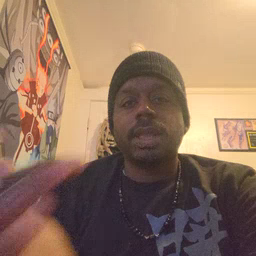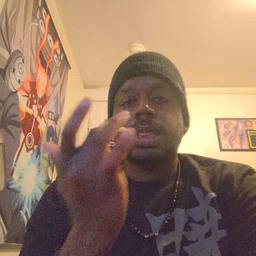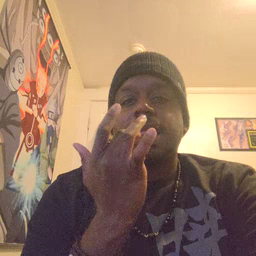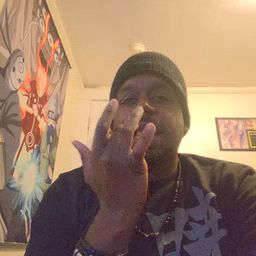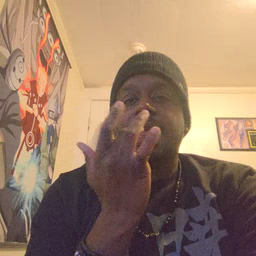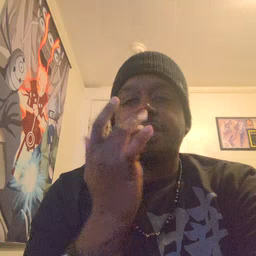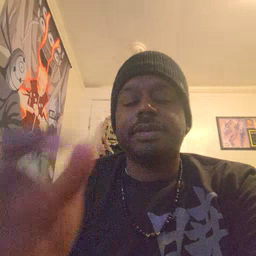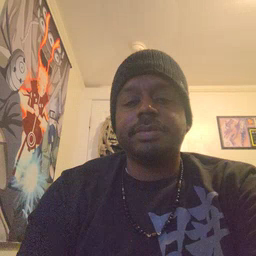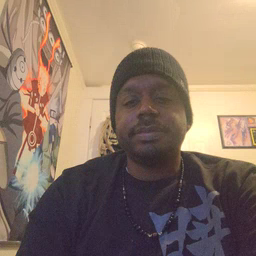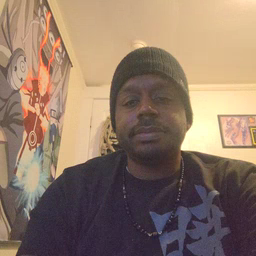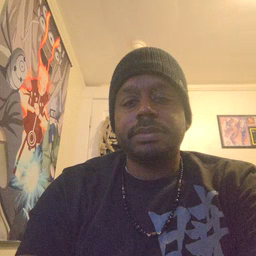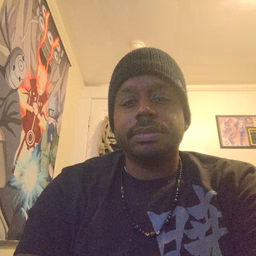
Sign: taste